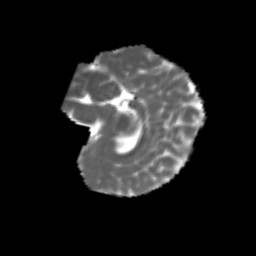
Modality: MD
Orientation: sagittal
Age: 5
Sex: female
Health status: healthy